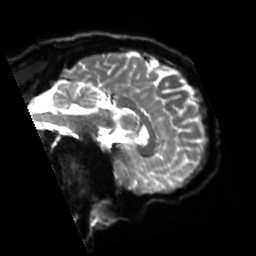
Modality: sbref
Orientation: sagittal
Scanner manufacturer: siemens
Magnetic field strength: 3 T
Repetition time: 4 s
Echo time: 0.0594 s